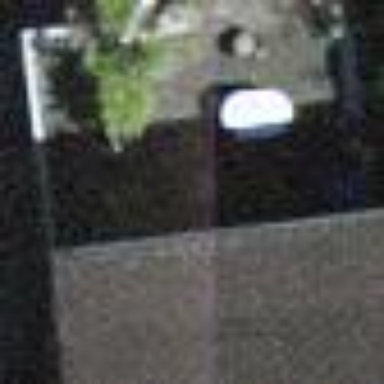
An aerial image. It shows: Garage.